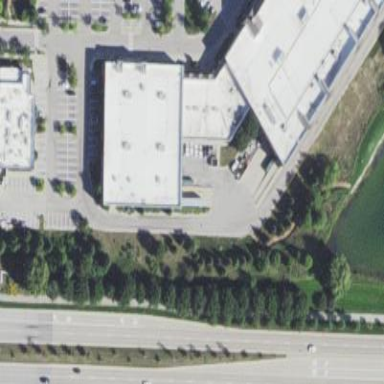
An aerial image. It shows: Retail building.